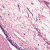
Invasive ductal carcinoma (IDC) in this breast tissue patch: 0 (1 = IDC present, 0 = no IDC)